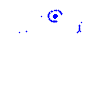
Particle: electron